Question: I'm making my own forum software.
Well its normal to have smileys in your forum.
So i made an array with all the smileys and putted them in a function:
'''
function si_ubb($string){
$smileys = array(
'0<:)' => 'angelnot.gif',
'>:(' => 'angry.gif',
':@' => 'blush.gif',
':*' => 'cencored.png',
':?' => 'confused.gif',
';(' => 'cry.png',
':D' => 'grin.gif',
':)' => 'happy.gif',
':|' => 'hmm.png',
'0:)' => 'hypocrite.gif',
'❌' => 'lock.gif',
'<3' => 'love.gif',
'8)' => 'rolleyes.gif',
':(' => 'sad.png',
'|)' => 'shifty.gif',
'O_o' => 'shock.gif',
'8)' => 'sunglasses.gif',
'^_^' => 'sweatingbullets.gif',
':p' => 'tongue.gif',
':P' => 'tongue.gif',
';)' => 'wink.gif',
'>.<' => 'wry.gif',
'XD' => 'wry.gif',
'xD' => 'wry.gif'
);
foreach($smileys as $code => $image){
$string = str_replace($code, $image, $string);
}
return $string;
}
'''
But, ehm, when i do this now:
'echo si_ubb('0<:)');'
It gives this?
0<
But how? And why?
Why isn't it showing the right smiley?
Greetings
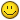
Answer: As ck3g said, move '':)' => 'happy.gif',' below ''0:)' => 'hypocrite.gif','